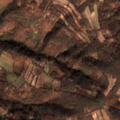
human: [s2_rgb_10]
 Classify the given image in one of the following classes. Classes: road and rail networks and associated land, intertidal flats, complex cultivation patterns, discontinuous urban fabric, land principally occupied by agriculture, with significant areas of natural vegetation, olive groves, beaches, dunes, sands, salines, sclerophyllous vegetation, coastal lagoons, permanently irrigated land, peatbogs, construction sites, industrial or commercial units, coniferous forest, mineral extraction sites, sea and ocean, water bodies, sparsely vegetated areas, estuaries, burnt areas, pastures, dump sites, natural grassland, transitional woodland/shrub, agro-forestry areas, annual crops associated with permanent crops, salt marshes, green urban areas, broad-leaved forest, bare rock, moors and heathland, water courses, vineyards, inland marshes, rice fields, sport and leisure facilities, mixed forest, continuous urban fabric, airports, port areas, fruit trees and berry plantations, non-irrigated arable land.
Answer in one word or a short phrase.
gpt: complex cultivation patterns, land principally occupied by agriculture, with significant areas of natural vegetation, broad-leaved forest